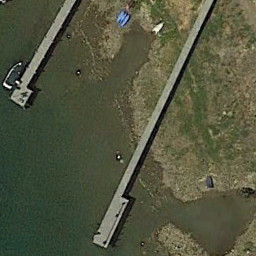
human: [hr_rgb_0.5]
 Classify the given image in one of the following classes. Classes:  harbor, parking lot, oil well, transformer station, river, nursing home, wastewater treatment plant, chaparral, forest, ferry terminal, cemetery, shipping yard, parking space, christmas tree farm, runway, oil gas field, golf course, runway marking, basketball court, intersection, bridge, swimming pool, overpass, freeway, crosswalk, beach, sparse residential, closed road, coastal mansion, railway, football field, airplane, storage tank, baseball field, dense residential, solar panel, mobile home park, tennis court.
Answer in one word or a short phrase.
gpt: ferry terminal